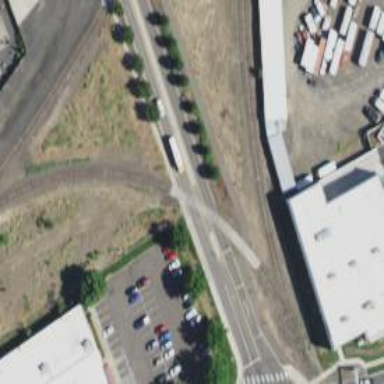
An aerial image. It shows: Railway crossing.